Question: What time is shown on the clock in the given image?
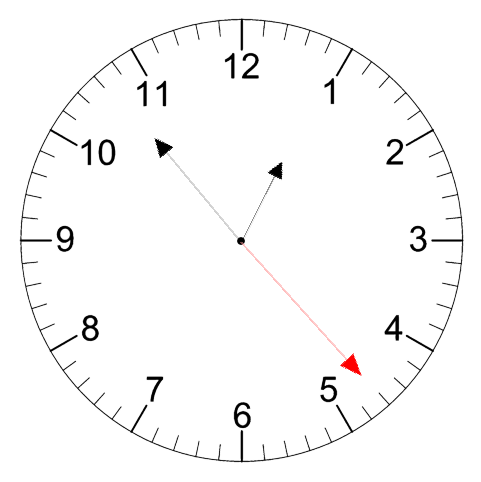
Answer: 12:53:23